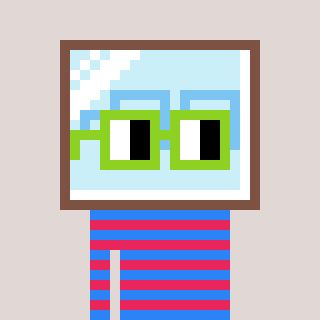
a pixel art character with square light green glasses, a mirror-shaped head and a redpinkish-colored body on a warm background